Question: I am getting this conflict every now and then, the spaces(....) are shown as a tab(->) when I am changing something in code. I am attaching an image, where I compared my file with the previous one. If anyone encountered with same error please let me know.
Conflict Image:

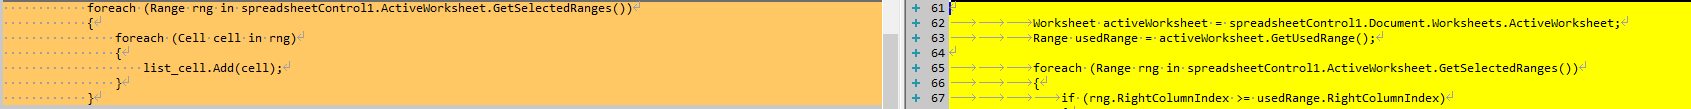
Answer: You can either change to an external comparer, one that can be configured or setup the code formatting in visual studio to adhere to the project formating guidelines whatever they are.
To configure the Visual Studio, just go 'Tools --> Options --> Text editor --> All languages (or the one you are using) --> Tabs' and change the settings to whatever behaviour works for you.